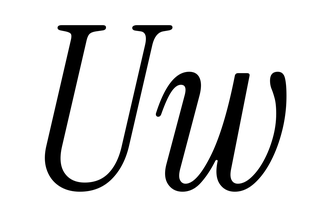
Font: InstrumentSerif-Italic